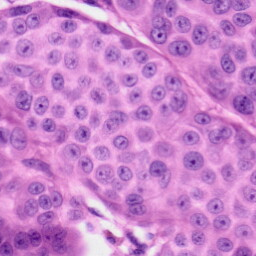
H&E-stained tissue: Skin